Question: I'm using Bootstrap datetimepicker. I need it to format the date as dd/mm/yyyy, not mm/dd/yyyy.
The <URL> says this:
>
# format
String. Default: "mm/dd/yyyy"The date format, combination of d, dd, D, DD, m, mm, M, MM, yy, yyyy.- - - - -
so I have changed this:
'''
$('#datetimepicker6').datetimepicker();
'''
to this:
'''
$('#datetimepicker6').datetimepicker({
format: 'dd/mm/yyyy'
});
'''
However, I am now getting weird input values. Instead of '01/05/2015', I get 'Fr/35/yyyy'.

What on earth is going on?
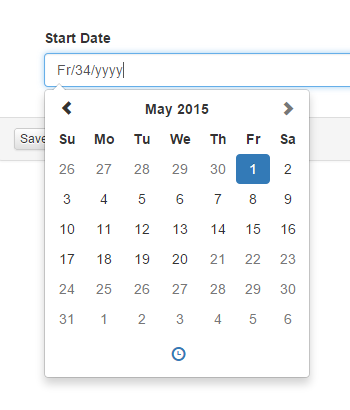
Answer: The 'dd' doing what it said 'DD' would do was a clue.
I'm not sure why this happened, since it seems to work for others, but I was able to solve it by using 'DD/MM/YYYY' ( to what the documentation says).
'''
$('#datetimepicker6').datetimepicker({
format: 'DD/MM/YYYY'
});
'''
gives this:

and with the hours in:
'''
$('#datetimepicker6').datetimepicker({
format: 'DD/MM/YYYY hh:mm'
});
'''